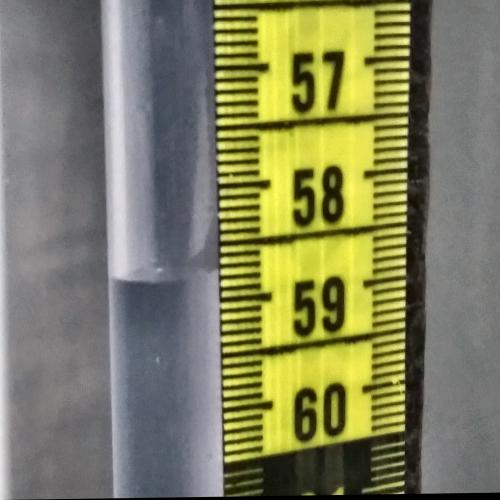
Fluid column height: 58.8 cm